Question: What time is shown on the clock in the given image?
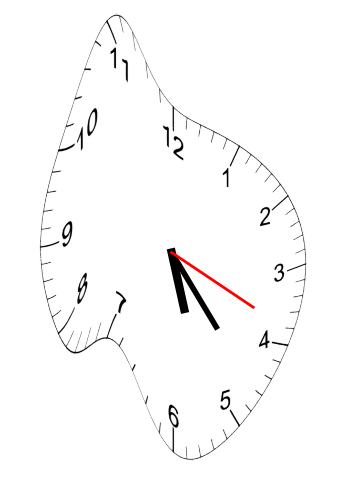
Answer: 05:23:19